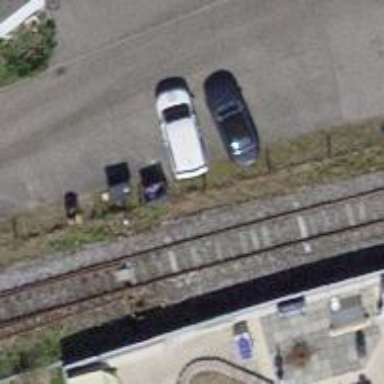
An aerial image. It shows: Rail spur service.